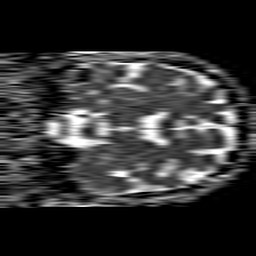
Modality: ADC
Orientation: coronal
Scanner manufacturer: philips
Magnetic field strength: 1.5 T
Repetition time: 4.6 s
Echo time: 0.08631 s